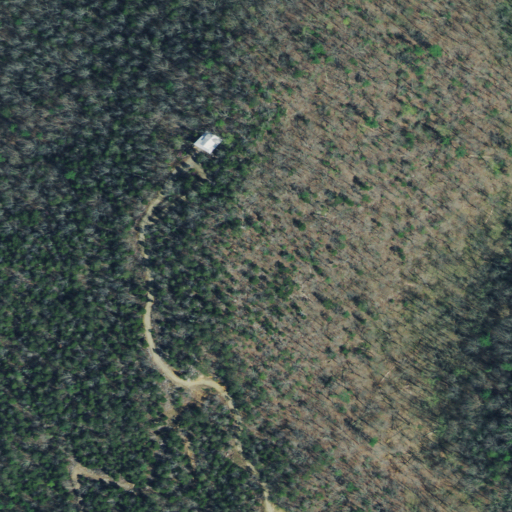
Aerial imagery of mountain in Tennessee named Rocky Knob containing deciduous forest, evergreen forest, and mixed forest